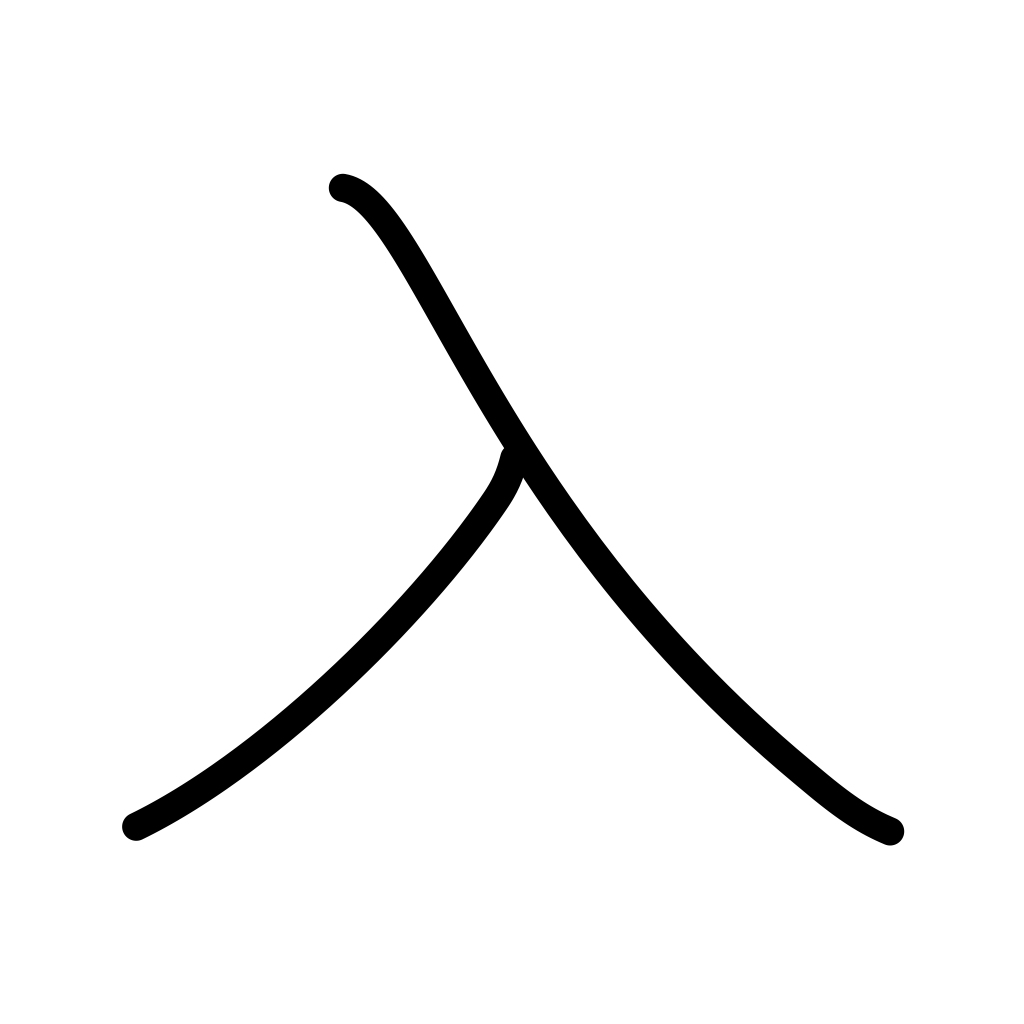
Meaning: enter, insert